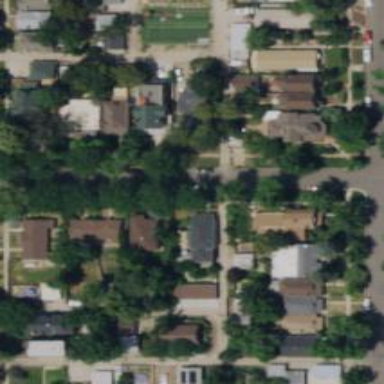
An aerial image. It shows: Residential road with separate sidewalk.